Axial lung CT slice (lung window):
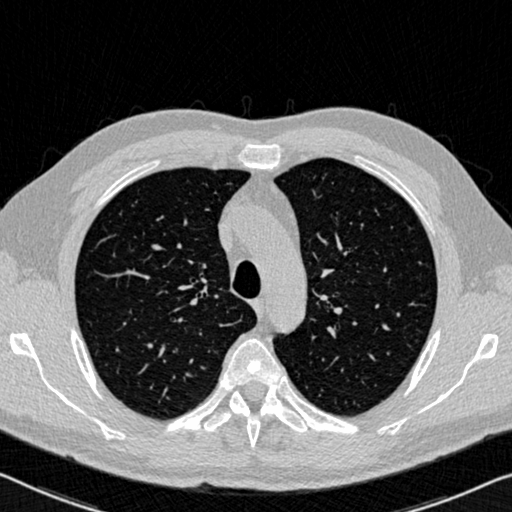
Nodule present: no